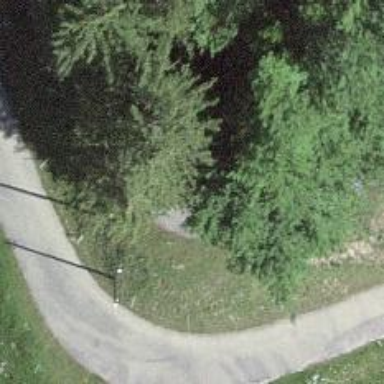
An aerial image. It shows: Well-maintained track road with grade 1 tracktype.